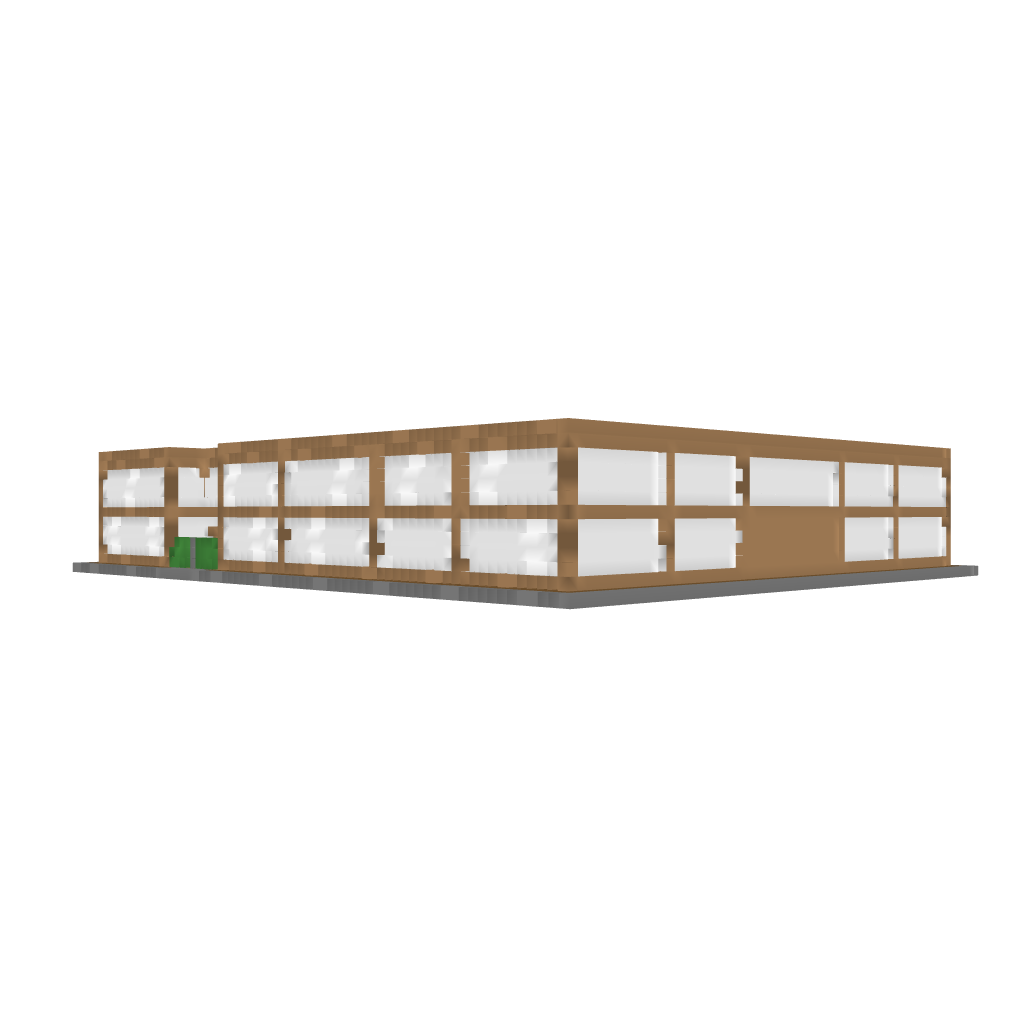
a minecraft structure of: Modern Mansion made out of wood and glass lot of glass no roof 2 floors